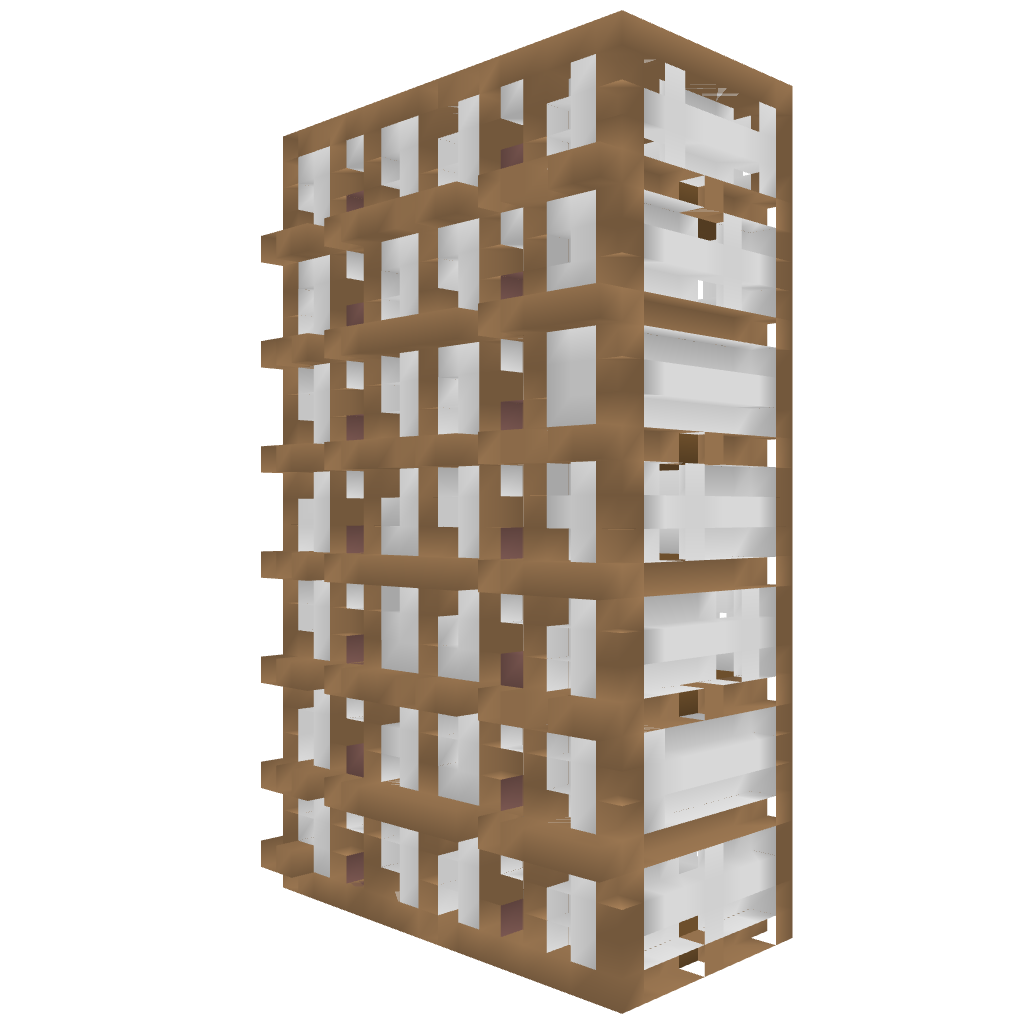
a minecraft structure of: Rainbow sheep stable bad low quality